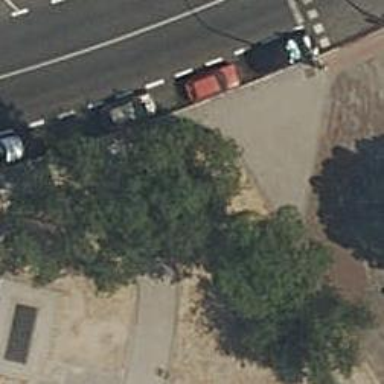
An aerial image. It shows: Kerb serving as barrier.